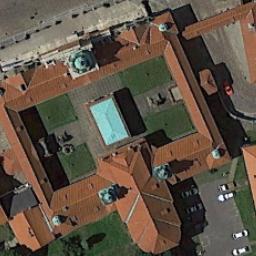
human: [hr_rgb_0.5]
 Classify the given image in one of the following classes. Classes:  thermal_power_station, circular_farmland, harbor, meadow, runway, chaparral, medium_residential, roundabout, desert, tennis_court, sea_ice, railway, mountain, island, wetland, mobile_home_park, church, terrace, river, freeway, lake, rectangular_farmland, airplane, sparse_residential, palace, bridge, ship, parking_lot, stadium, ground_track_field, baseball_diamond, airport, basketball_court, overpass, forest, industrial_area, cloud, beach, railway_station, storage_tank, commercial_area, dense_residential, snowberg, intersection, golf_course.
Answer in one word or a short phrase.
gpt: church